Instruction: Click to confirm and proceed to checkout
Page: seats
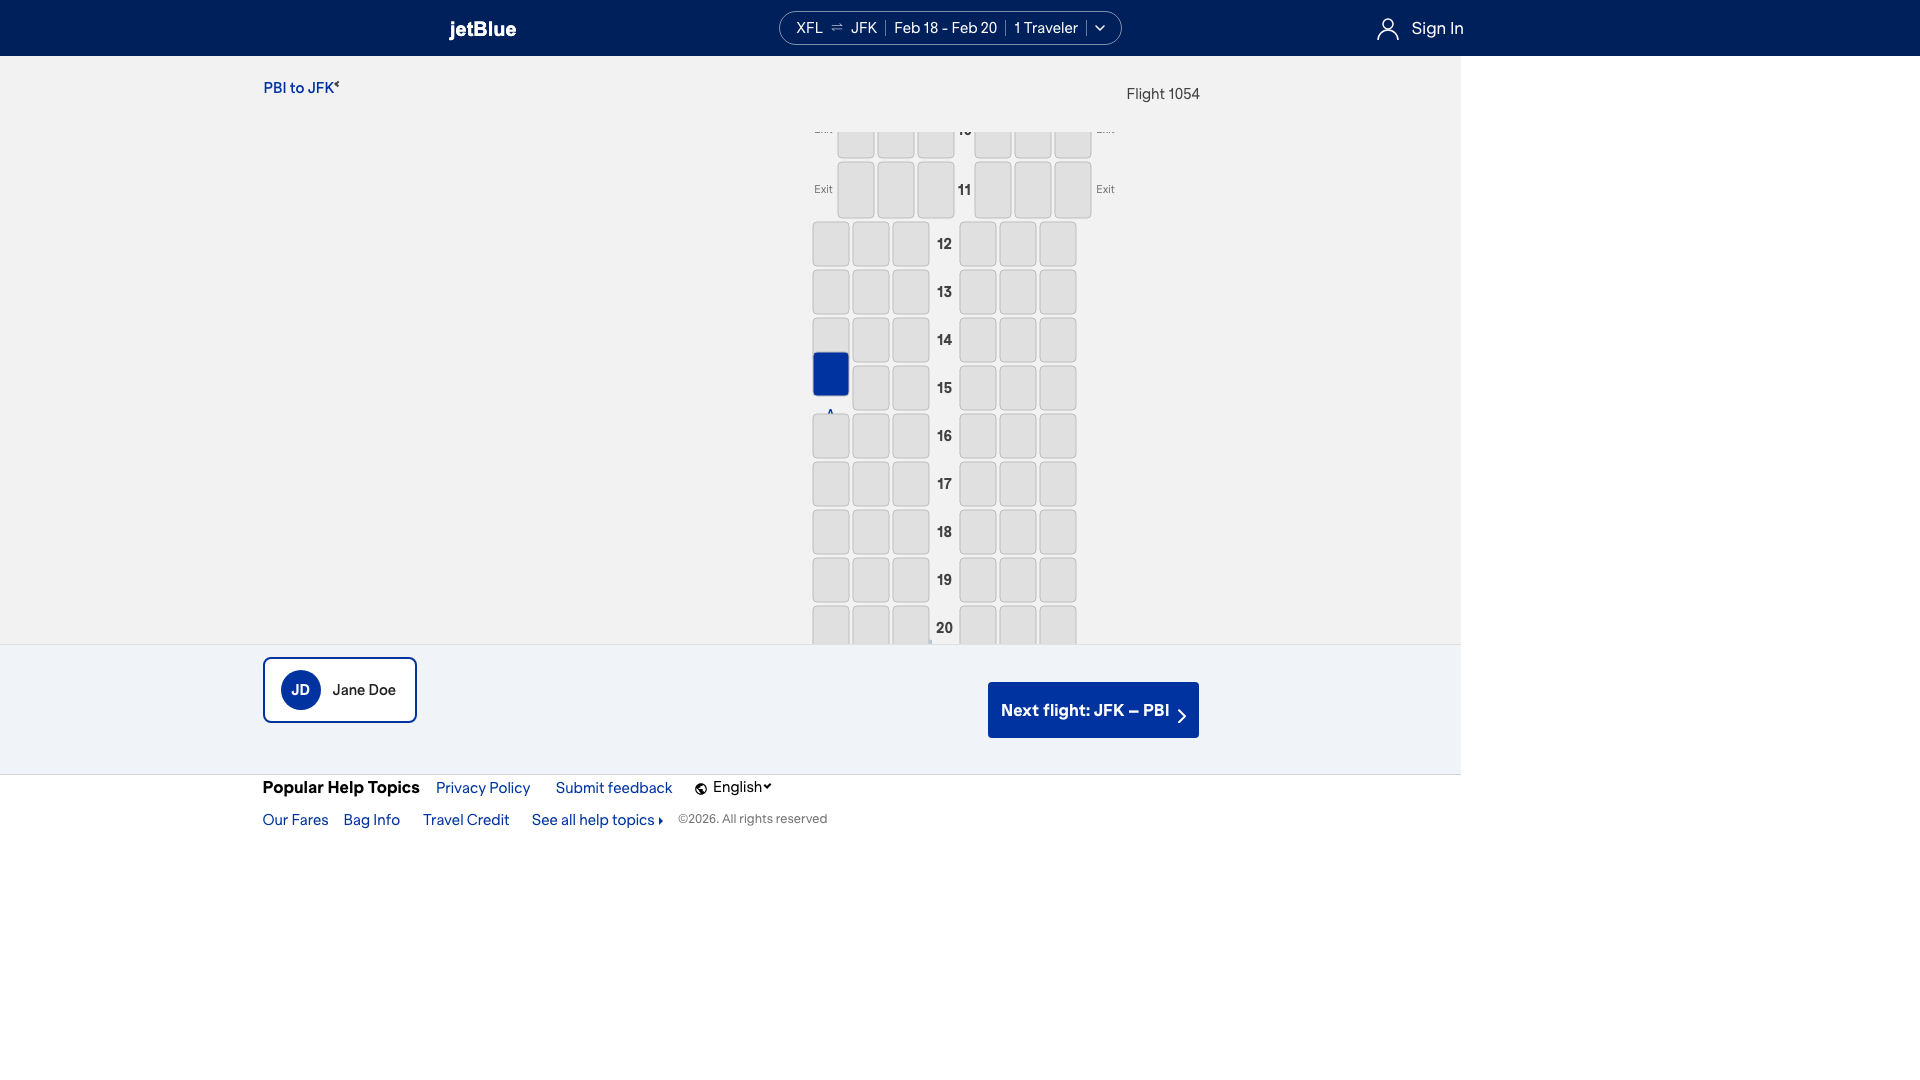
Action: click